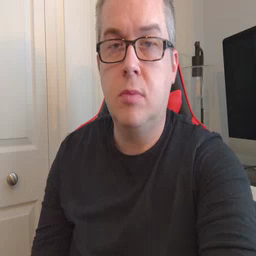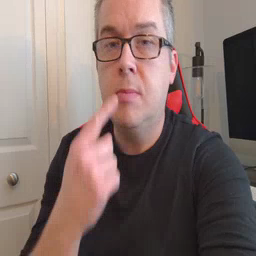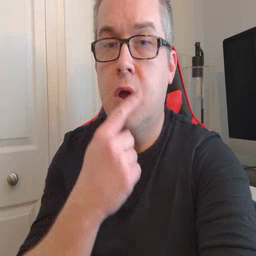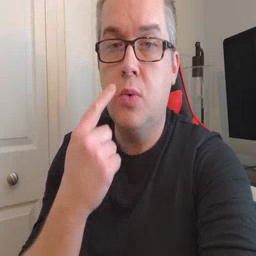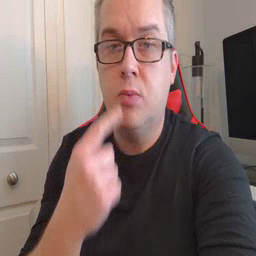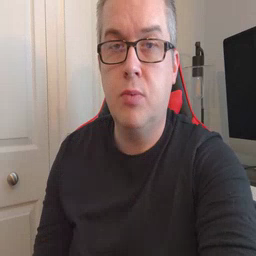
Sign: mouth